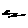
Label: zigzag